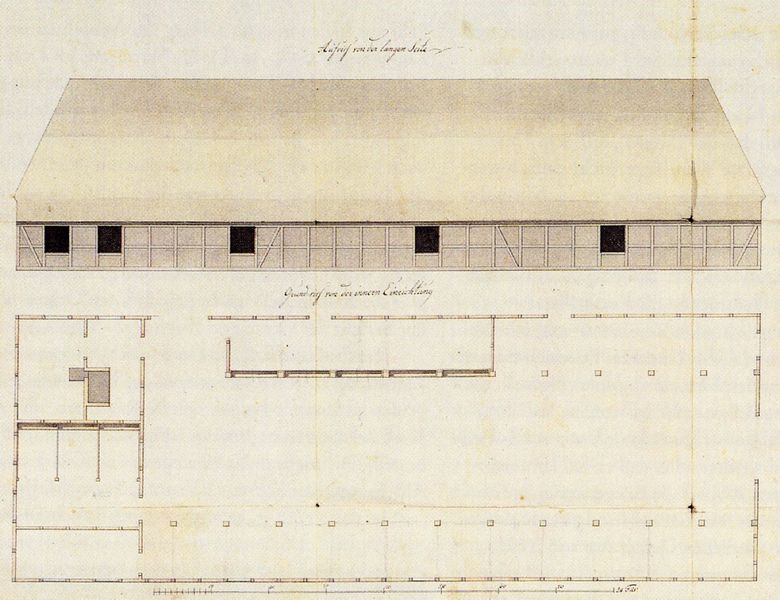
Titel: Auf- und Grundriss einer Scheune bei Schloß Rantzau
Künstler: Christian Frederik Hansen
Schlagwörter: weiß, fenster, hell, profil, schwarz, stützen, tür, zeichnung, zimmer, dach, gebäude, haus, architektur, blass, schrift, bauernhof, hof, seitenansicht, bauer, wände, tusche, scheune, text, entwurf, konstruktion, bauernhaus, stall, fachwerk, plan, einrichtung, basilika, grundriss, aufriss, maßstab, bauplan, beschriftet, ansciht, ställe, 1900, achritektur